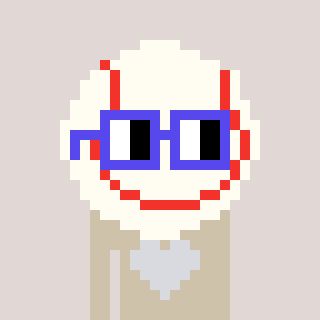
a pixel art character with square blue glasses, a baseball ball-shaped head and a bege-colored body on a warm background